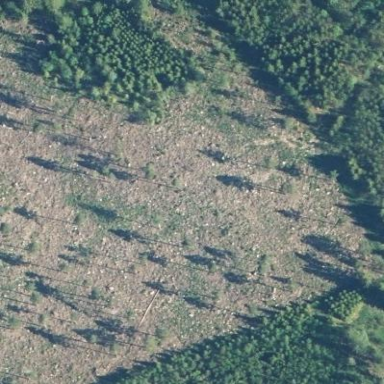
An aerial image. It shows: Clearcut area created by human activity.